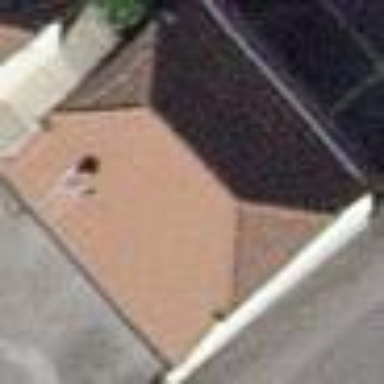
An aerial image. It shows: Garage.